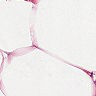
Metastatic tissue present: no